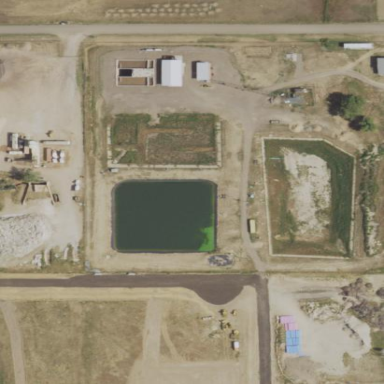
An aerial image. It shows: Wastewater plant.